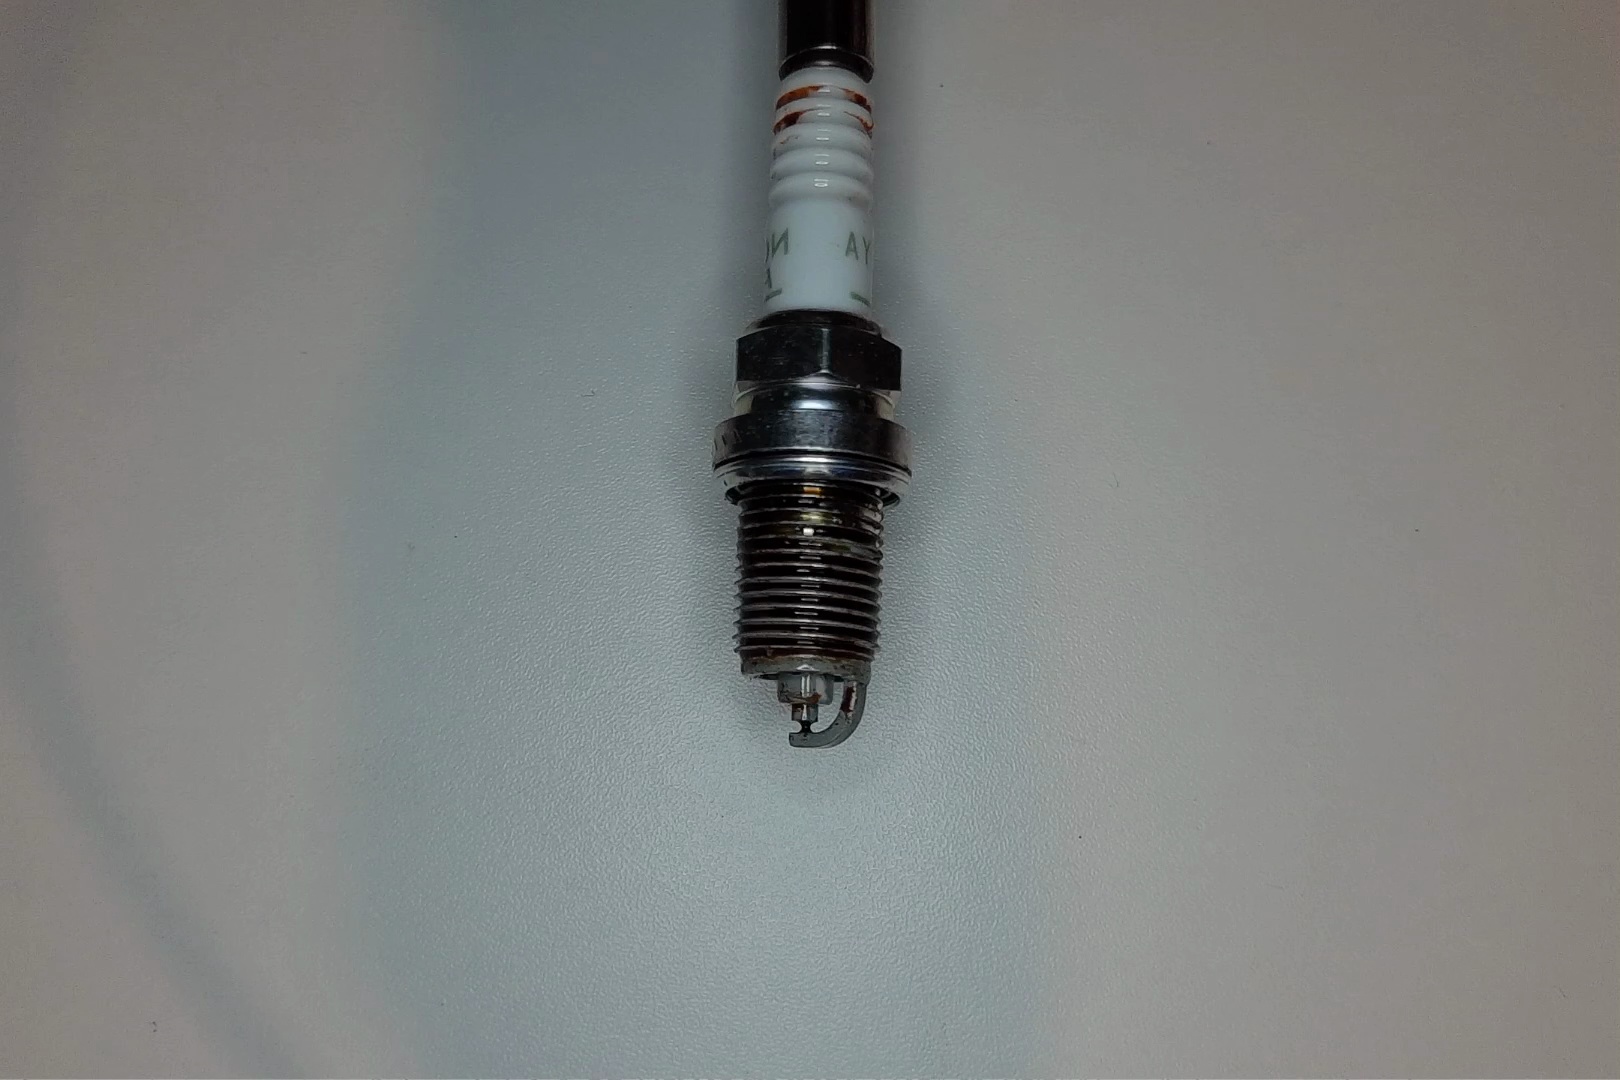
Label: anomaly